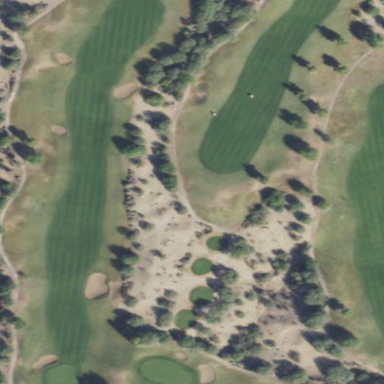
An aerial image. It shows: Rough grassy area used for golf.